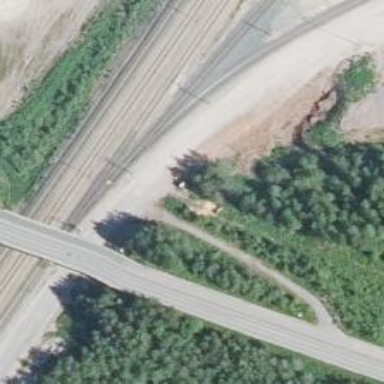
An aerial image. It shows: Wedge used for railway derailment.